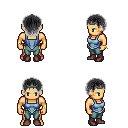
a pixel art fantasy rpg character, male body template, human, tanned skin, blue vest, teal pants, gray plain hairstyle, iron tiara, bracelets, maroon shoes, four views (front, back, left, right), 2x2 character sprite sheet, small pixel art, hard edges, no anti-aliasing